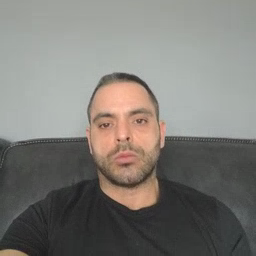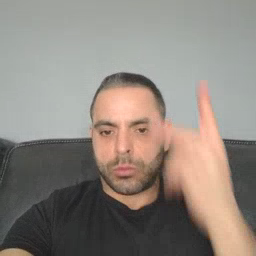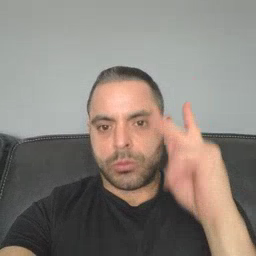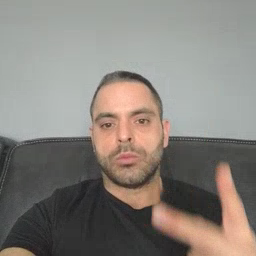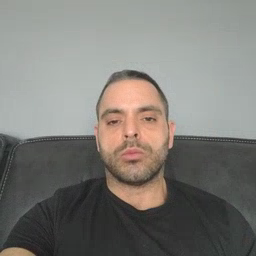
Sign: penny